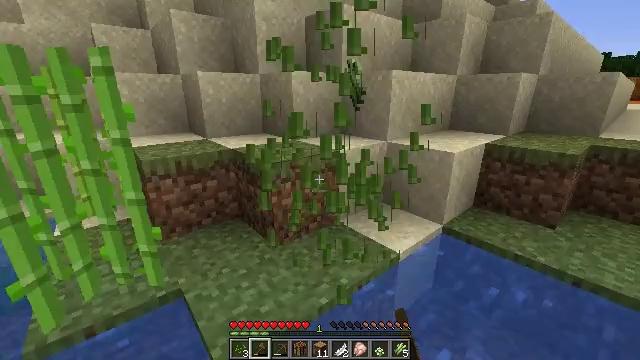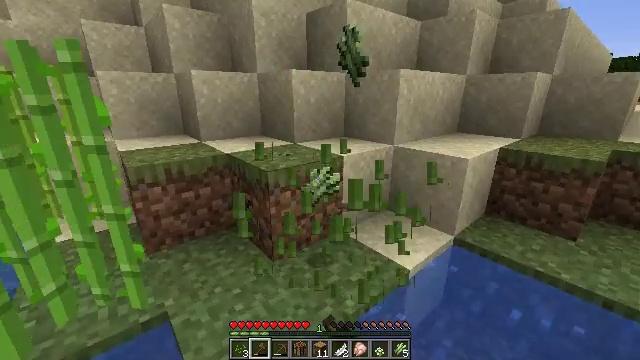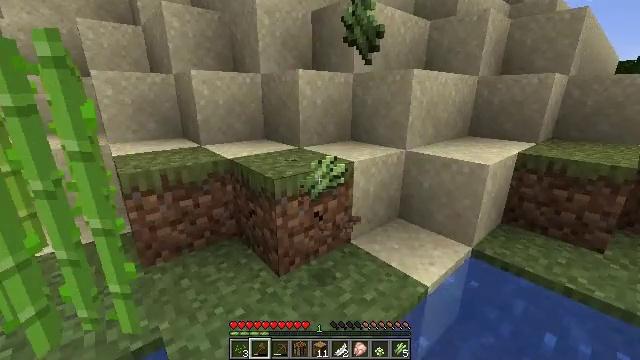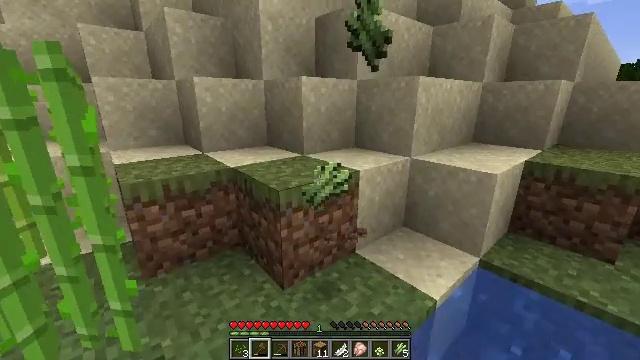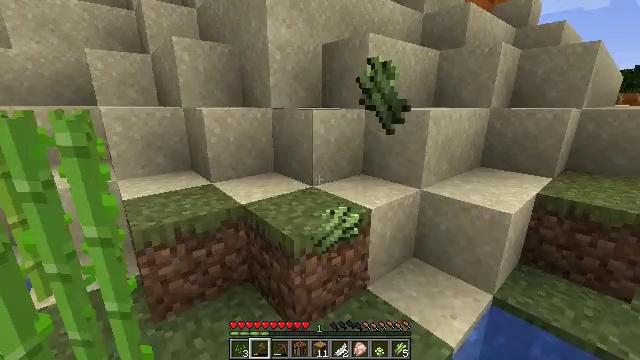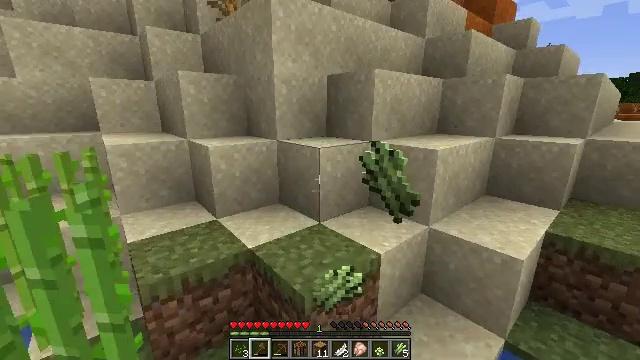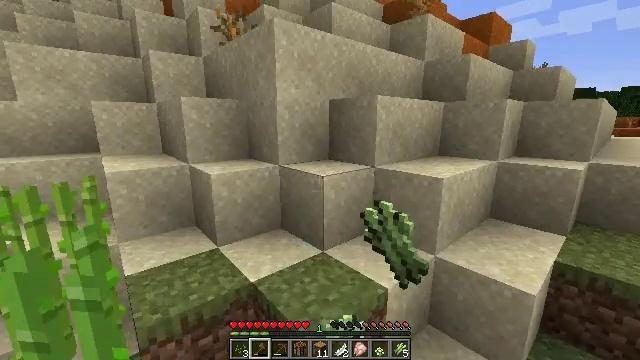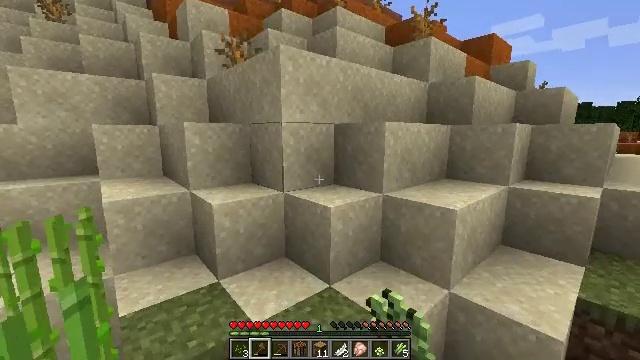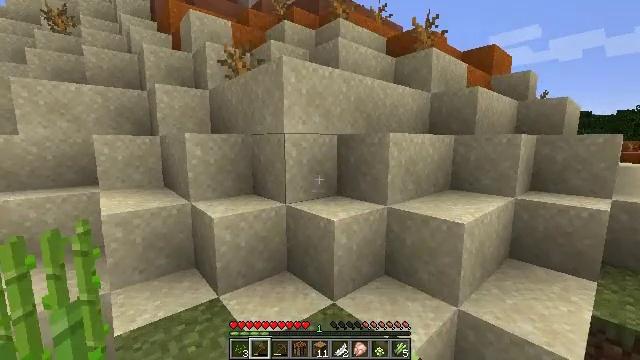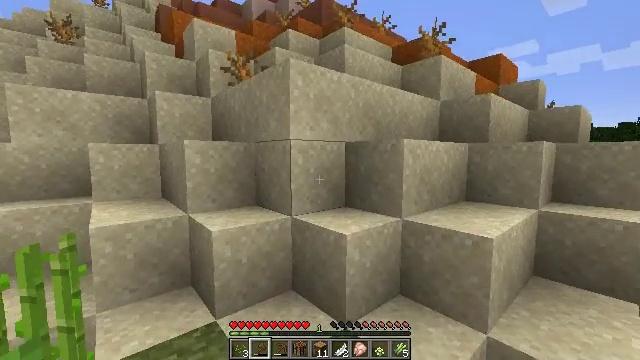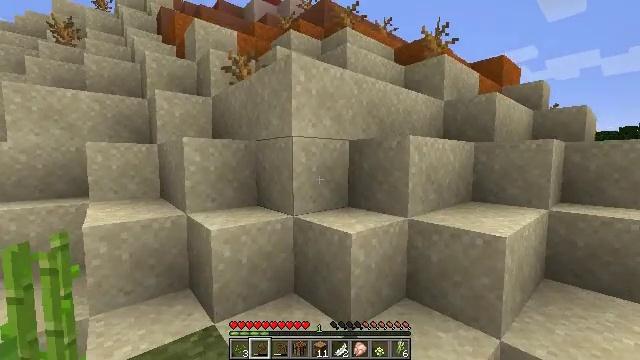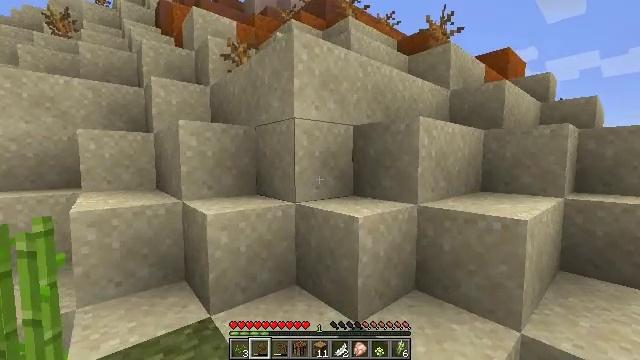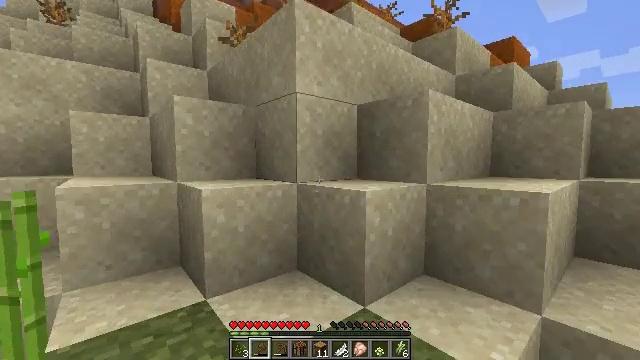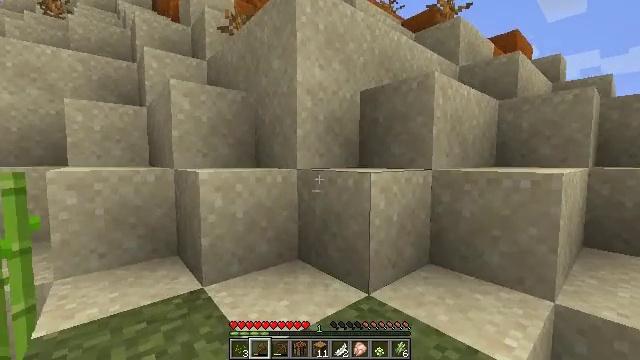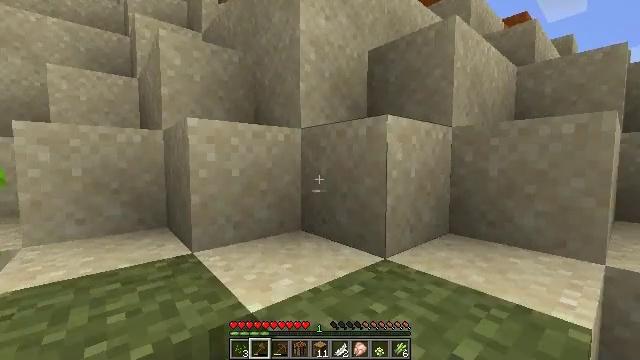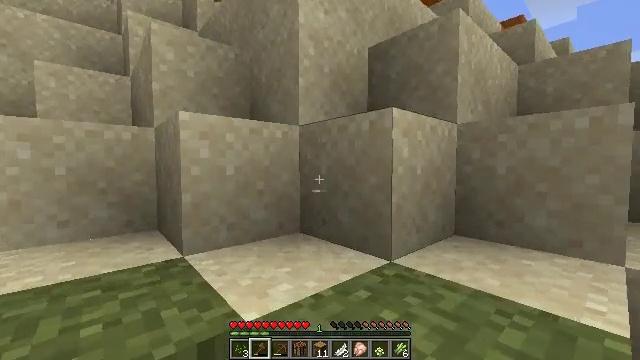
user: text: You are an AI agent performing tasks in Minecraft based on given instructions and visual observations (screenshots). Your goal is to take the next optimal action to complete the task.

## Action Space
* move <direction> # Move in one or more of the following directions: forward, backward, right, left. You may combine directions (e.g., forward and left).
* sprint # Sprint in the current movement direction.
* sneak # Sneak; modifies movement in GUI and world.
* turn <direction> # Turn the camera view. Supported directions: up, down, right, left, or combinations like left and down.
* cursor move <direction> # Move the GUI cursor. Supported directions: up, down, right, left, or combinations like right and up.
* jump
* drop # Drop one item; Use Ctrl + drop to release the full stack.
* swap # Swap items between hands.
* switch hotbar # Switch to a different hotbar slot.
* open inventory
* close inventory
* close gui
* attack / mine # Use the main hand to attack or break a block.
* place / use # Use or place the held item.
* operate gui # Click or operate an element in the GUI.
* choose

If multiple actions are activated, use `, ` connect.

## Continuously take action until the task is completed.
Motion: motion action
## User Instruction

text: Harvest red terracotta.
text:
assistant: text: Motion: move forward and move left, attack / mine
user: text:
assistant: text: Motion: move forward and move left, attack / mine
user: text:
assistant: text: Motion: move forward and move left, jump
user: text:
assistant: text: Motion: move forward, jump
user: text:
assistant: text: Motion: move forward, turn up, jump
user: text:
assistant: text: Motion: move forward, turn up, jump
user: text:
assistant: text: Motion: move forward, turn up
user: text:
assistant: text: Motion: move forward, turn up
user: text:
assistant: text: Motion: move forward, turn up
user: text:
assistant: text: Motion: move forward, turn up
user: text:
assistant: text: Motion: move forward
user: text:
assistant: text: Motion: move forward
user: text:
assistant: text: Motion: move forward
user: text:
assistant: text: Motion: move forward
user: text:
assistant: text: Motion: move forward, turn up
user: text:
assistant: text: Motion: move forward, turn right and up, jump
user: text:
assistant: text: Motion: move forward, jump
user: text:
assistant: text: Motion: move forward, jump
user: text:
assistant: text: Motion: move forward, jump
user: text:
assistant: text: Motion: move forward
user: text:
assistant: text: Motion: move forward
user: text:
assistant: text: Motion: move forward, jump
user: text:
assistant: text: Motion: move forward, jump
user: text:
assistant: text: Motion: move forward, jump
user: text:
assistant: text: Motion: move forward, turn left, jump
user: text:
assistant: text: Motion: move forward, turn left
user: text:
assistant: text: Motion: move forward, turn left
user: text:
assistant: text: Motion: move forward, turn left
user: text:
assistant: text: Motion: move forward, turn left
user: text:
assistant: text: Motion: move forward, turn left, jump